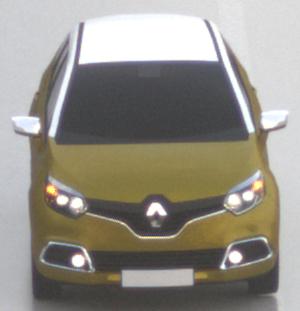
Make: Renault
Model: Captur ENERGY TCe 90
Detailed model: Captur (I)
Model produced from: 2013/06
Model produced until: 2015/05
Doors: 5
Color: yellow
Road condition: wet road
Daytime: sunrise or sunset
Contrast: low contrast